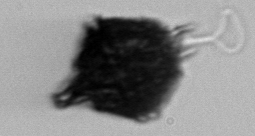
Label: Gonyaulax